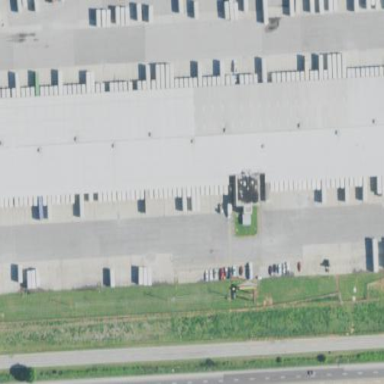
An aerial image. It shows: Warehouse.